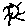
Label: sun